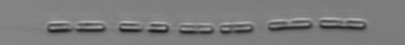
Label: Skeletonema